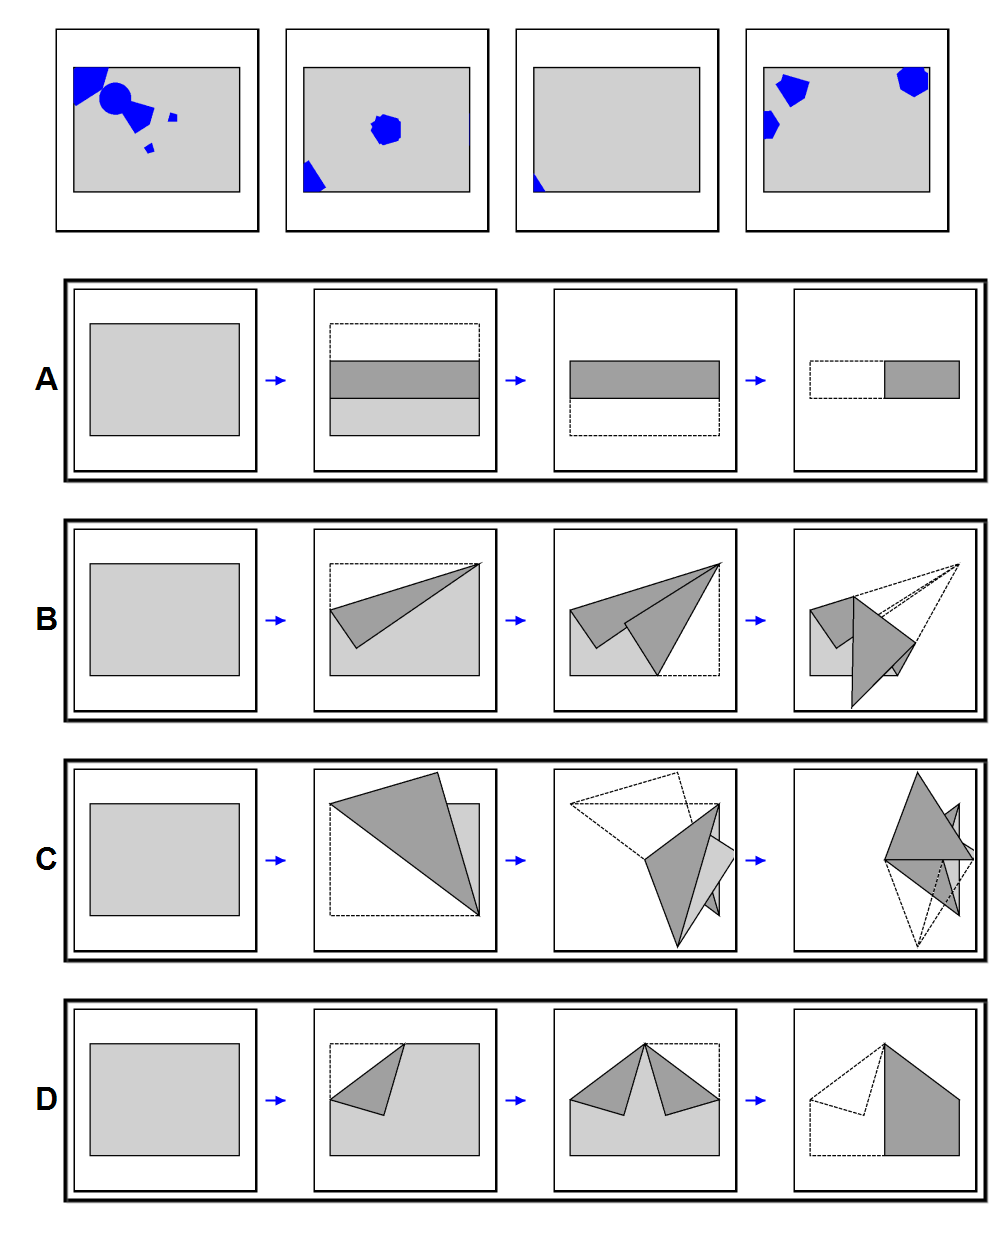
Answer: C